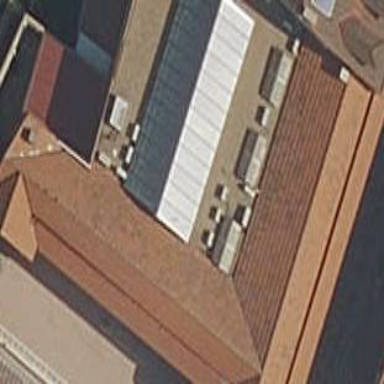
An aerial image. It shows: Community center building.